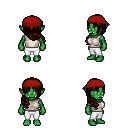
a pixel art fantasy rpg character, female body template, orc, green skin, white sleeveless shirt, white pants, brown right-swept hairstyle, red bandana, four views (front, back, left, right), 2x2 character sprite sheet, small pixel art, hard edges, no anti-aliasing